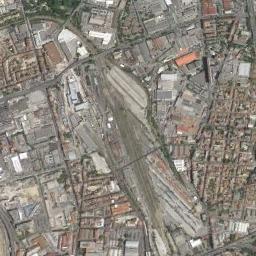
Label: railway_station